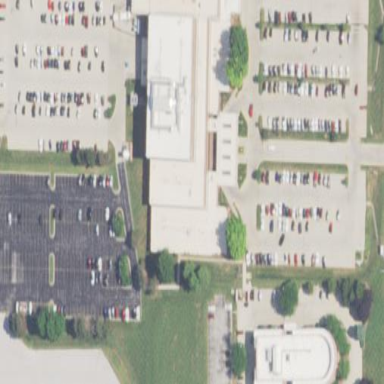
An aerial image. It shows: Hospital building that houses clinic providing healthcare services.